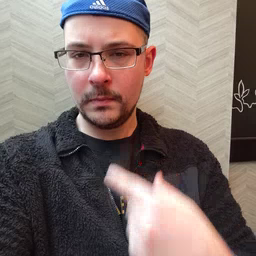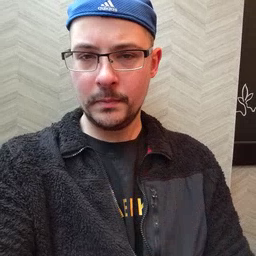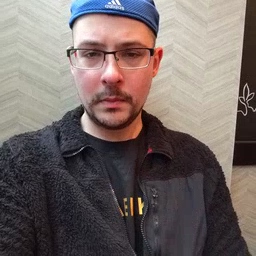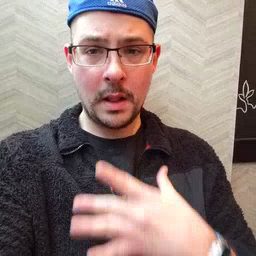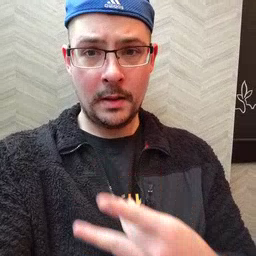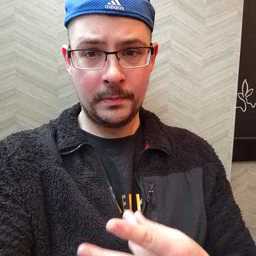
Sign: like